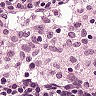
Metastatic tissue present: no